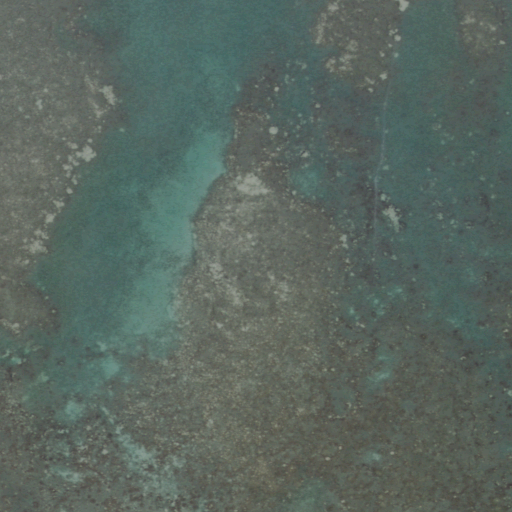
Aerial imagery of bar in Florida named Lavina Bank containing open water, herbaceous wetlands, and woody wetlands